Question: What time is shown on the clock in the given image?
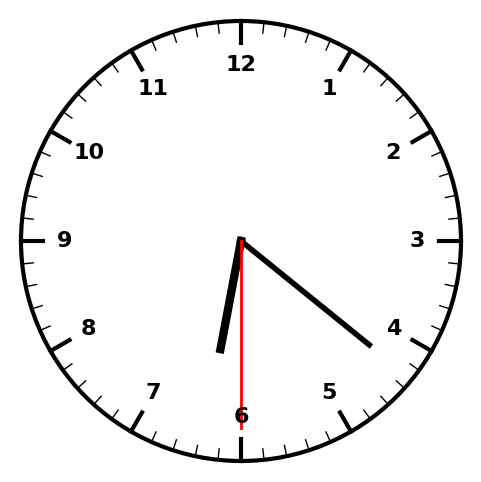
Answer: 06:21:30